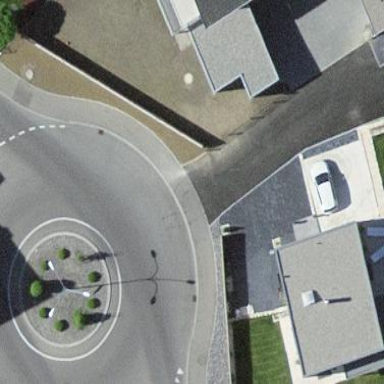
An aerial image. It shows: Primary highway with asphalt surface leading to roundabout.